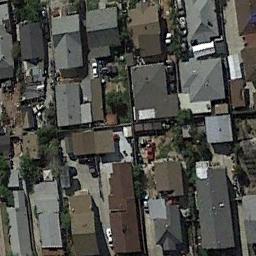
Label: residential